Question: Is it possible parsing OleDbDataAdapter object into list of double if that object contains only one Column shown on a picture below?
I want to parse values from excel file and after that I want to check all values in list with 'foreach' and 'if' loops. Can someone help me with going through OleDbDataAdapter or even better converting it into list of doubles.
Column with values that are in OleDbDataAdapter object looks like this. It has few empty fields and bunch of double values.

OleDbDataAdapter is define like this:
'''
string pathConnection = "Provider=Microsoft.Jet.OLEDB.4.0;Data Source=" + filePath + ";Extended Properties="Excel 8.0;HDR=Yes;";";
OleDbConnection connection = new OleDbConnection(pathConnection);
OleDbDataAdapter myDataAdapter = new OleDbDataAdapter("Select [max t] from [DAYTIME CONFORT INDEX$]", connection);
'''
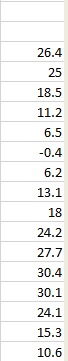
Answer: It seems more convenient to use an OleDbDataReader in this context
'''
List<double> numbers = new List<double>();
string pathConnection = "....";
using(OleDbConnection connection = new OleDbConnection(pathConnection))
using(OleDbCommand cmd = new OleDbCommand("Select [max t] from [DAYTIME CONFORT INDEX$]", connection))
{
connection.Open();
using(OleDbDataReader reader = cmd.ExecuteReader())
{
while(reader.Read())
{
if(!reader.IsDBNull(0))
numbers.Add(Convert.ToDouble(reader[0]));
}
}
}
'''
With an 'OleDbDataAdapter' you are forced to load a 'DataTable/Dataset' to retrieve your values and then loop again over the datatable to transform the single column in a list of double